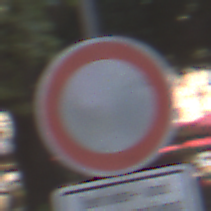
Verkehrszeichen: VerbotFahrzeugeAllerArt
Zusatzzeichen unten: BesondereFahrzeugeUndTransportgueter9
Umgebung: Outdoor, Suburban
Tageszeit: MorningAfternoon
Wetter: PartlyCloudy
Licht: Natural
Jahreszeit: NotSpecified
Kontrast: LowContrast